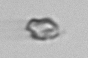
Label: detritus_transparent